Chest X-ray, PA view. Patient: 49 years old, sex F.
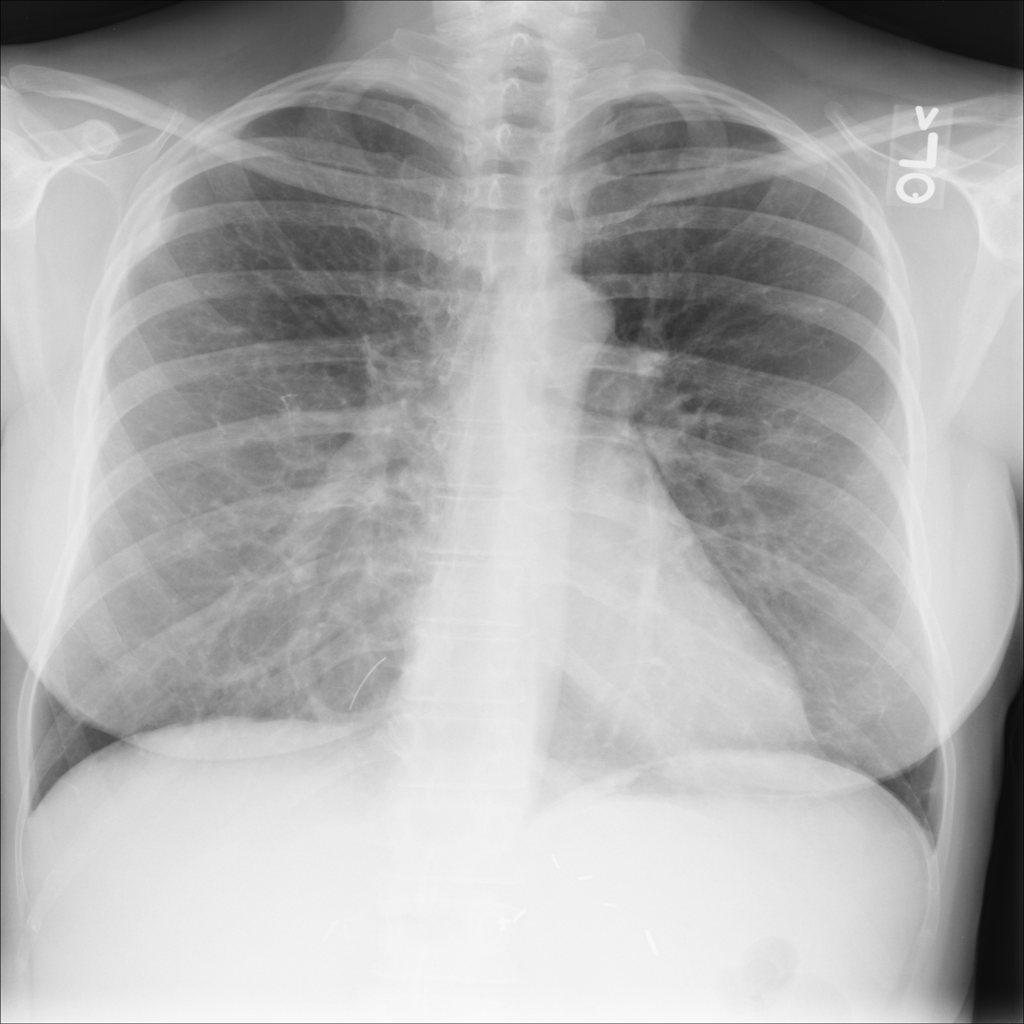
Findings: Nodule